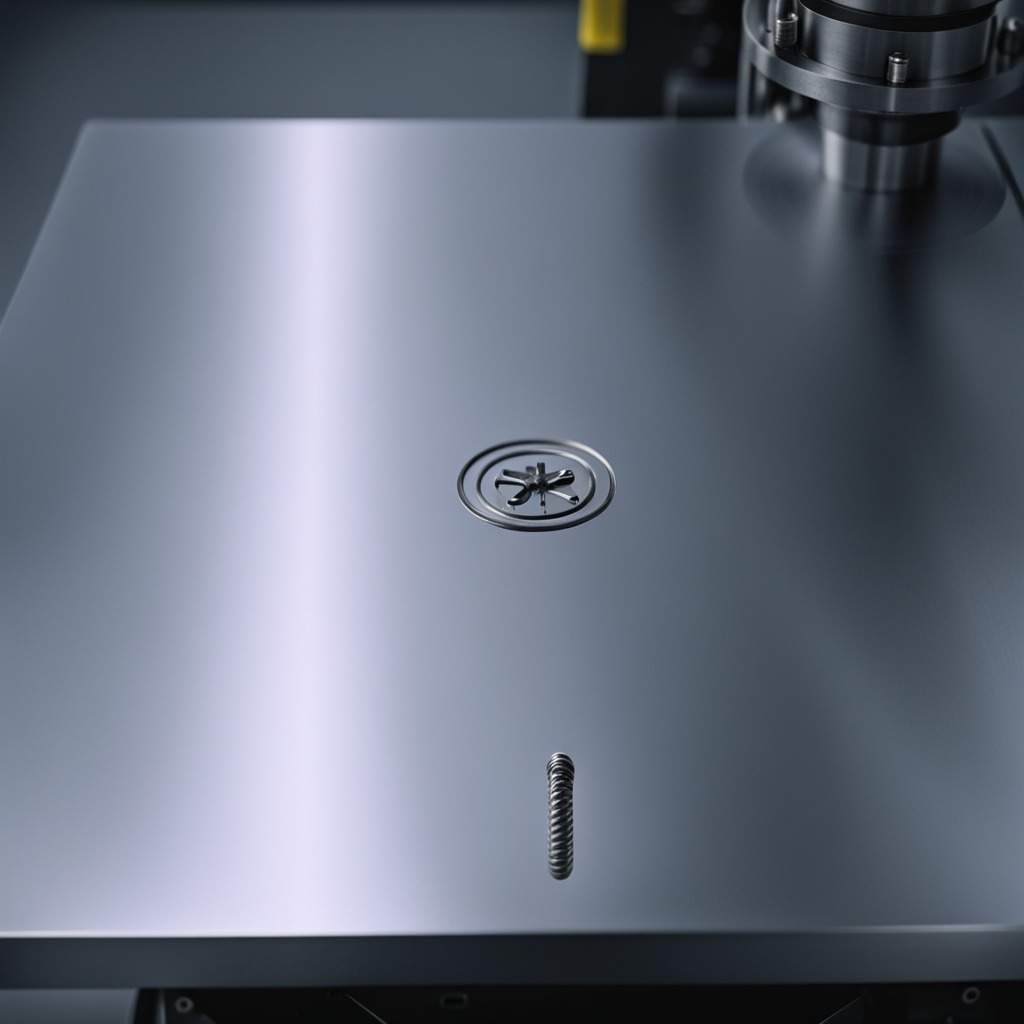
A coiled metal spring lies on a metal table in a machine shop under fluorescent lights.